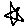
Label: star